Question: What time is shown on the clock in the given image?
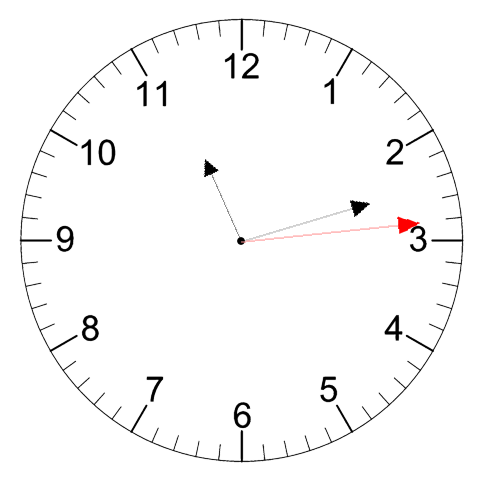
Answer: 11:12:14